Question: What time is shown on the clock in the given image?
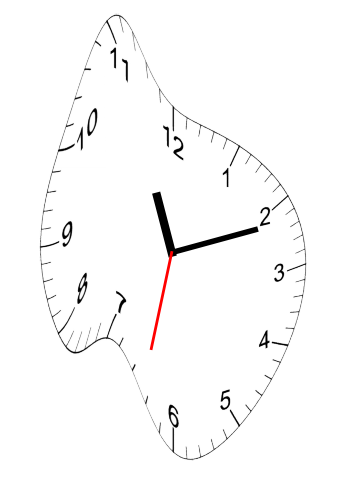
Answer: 11:11:32